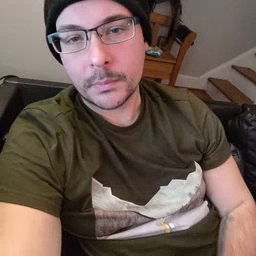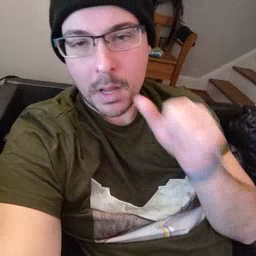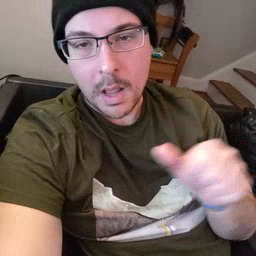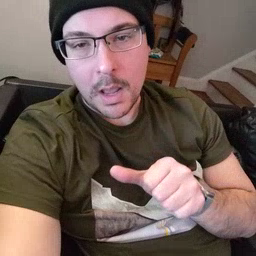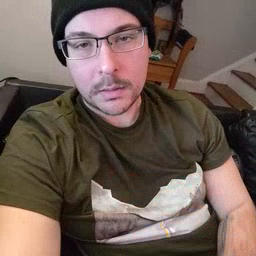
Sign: hide